Question: I am trying to setup python 2.7.6 on my windows 7 machine (python 3.3.3 was installed first). When selecting the project interpreter after adding it in settings-project interpreter, I get this error
> File "C:\Python33\Lib\site.py", line 173 file=sys.stderr) ^ SyntaxError: invalid syntax
When initially adding the python 2.7 interpreter in the settings page (as compared to adding the virtual environment above), it gives this error message
> Cannot setup python SDK at C: .... . The SDK seems invalid.
I also get a similar error when adding any virtual env based on that interpreter.
I've added the python27 paths in the Paths box as in the picture, but it seems to be looking at the path set in windows. If I have to change that, doesnt that defeat the point of being able to select multiple interpreters?
Any help would be greatly appreciated.

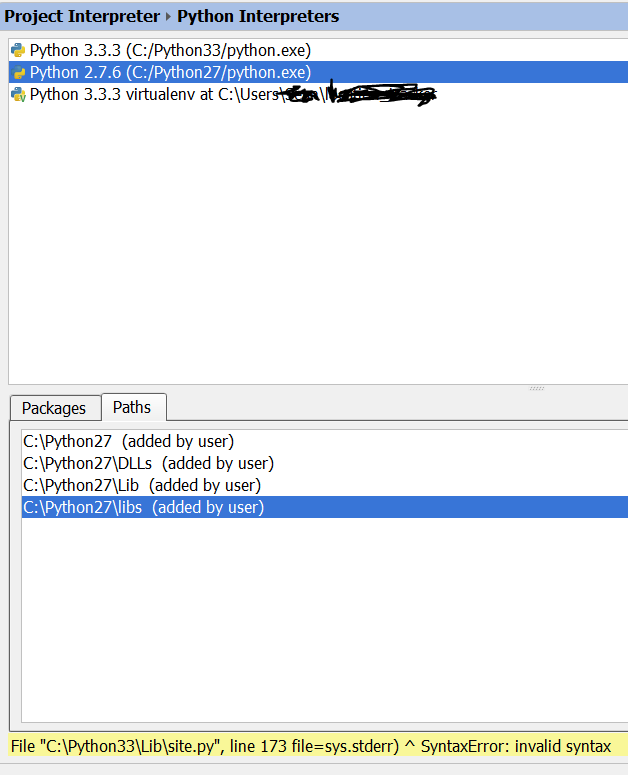
Answer: I made a really silly mistake: I was messing with 'PYTHONPATH' instead of 'PATH'. I added both 'PYTHON33' and 'PYTHON27' to my 'PATH' and it worked.